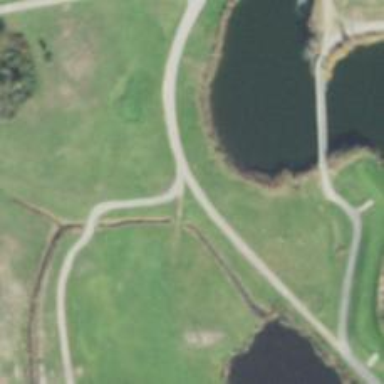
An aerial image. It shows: Path used for both walking and golf.